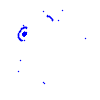
Particle: pion